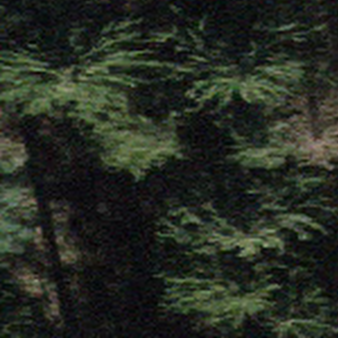
Label: other